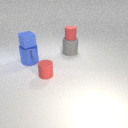
large blue metal cylinder to the left of small red rubber cylinder